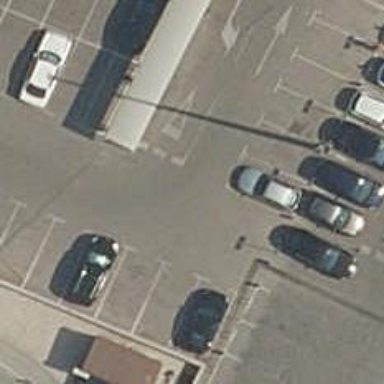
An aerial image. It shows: Asphalt parking aisle designated as service road.